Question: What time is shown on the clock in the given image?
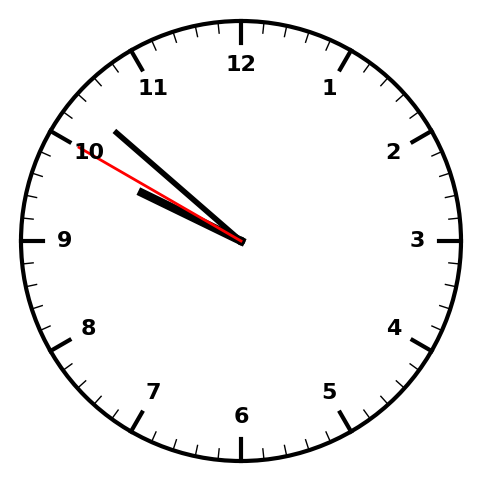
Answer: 09:51:50